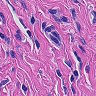
Metastatic tissue present: yes